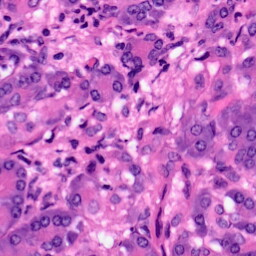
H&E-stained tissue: Pancreatic